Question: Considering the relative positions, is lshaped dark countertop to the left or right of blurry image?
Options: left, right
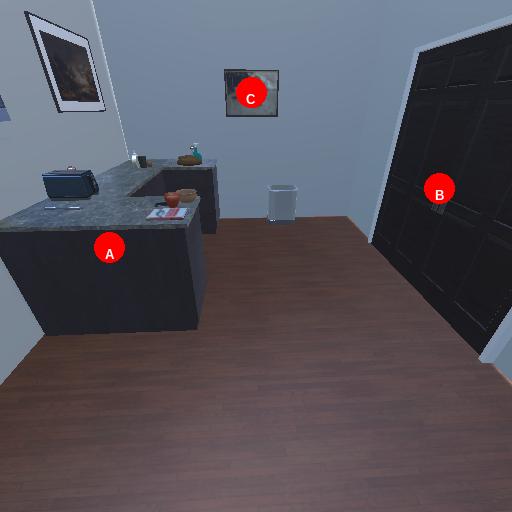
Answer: left